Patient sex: M
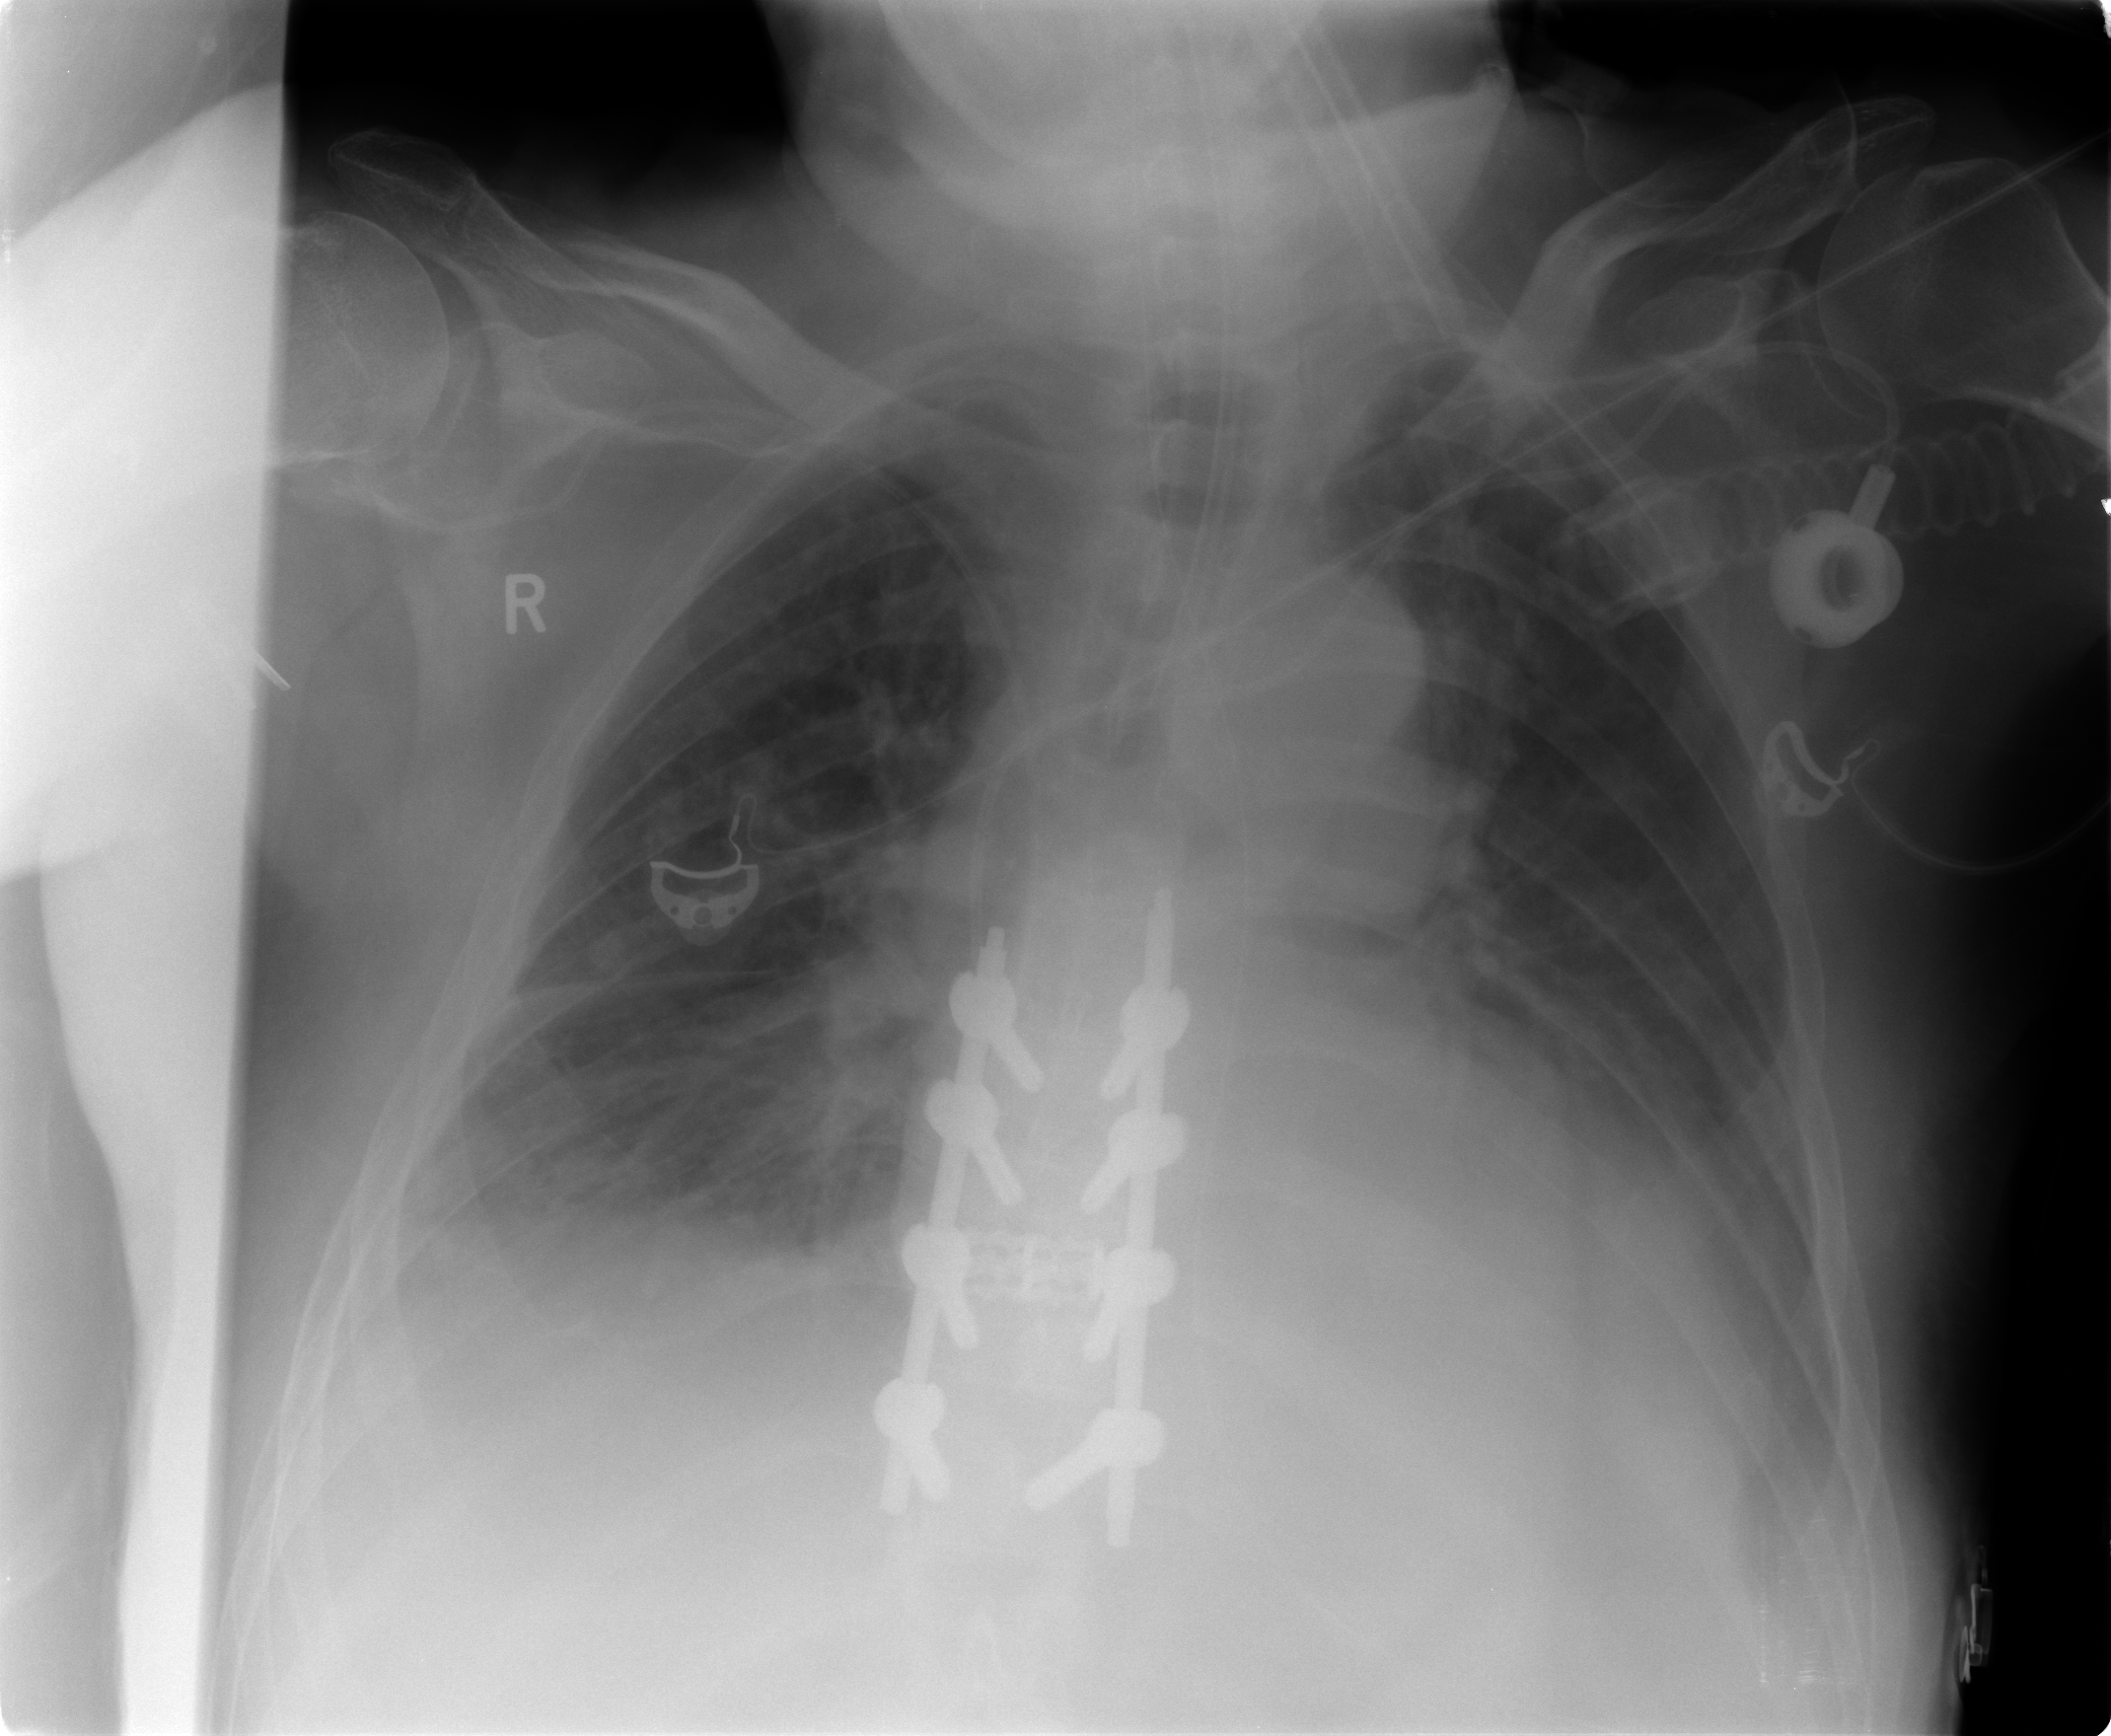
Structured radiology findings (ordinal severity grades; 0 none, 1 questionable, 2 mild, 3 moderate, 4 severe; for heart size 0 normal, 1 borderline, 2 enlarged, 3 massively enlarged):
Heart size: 1
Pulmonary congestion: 2
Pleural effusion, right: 2
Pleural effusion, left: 2
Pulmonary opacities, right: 2
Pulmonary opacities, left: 0
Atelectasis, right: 2
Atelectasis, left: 2